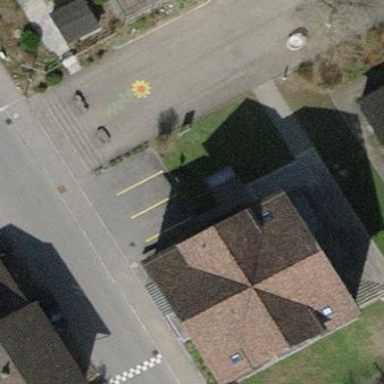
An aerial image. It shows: School building.